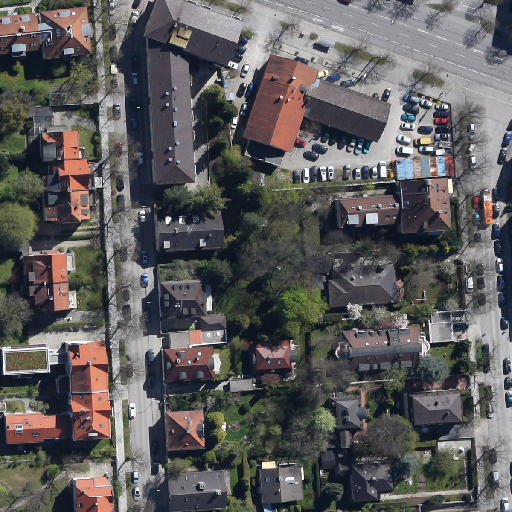
Referring expression: car in the parking area